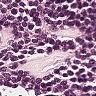
Metastatic tissue present: no